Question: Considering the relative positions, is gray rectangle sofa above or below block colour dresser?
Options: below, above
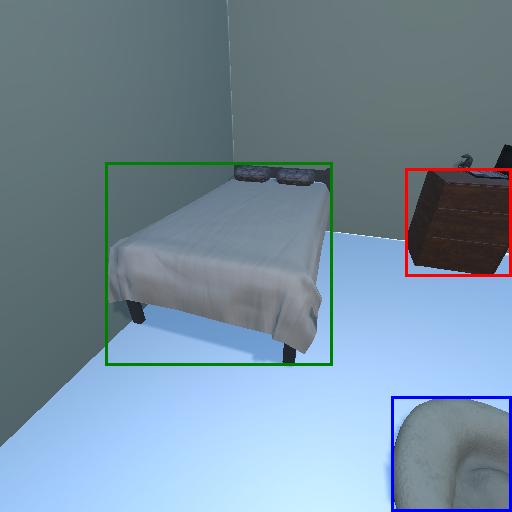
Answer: below